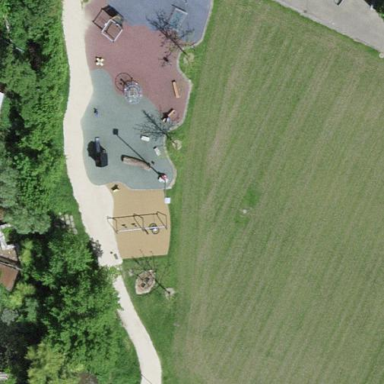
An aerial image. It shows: Playground area for leisure activities on the land.